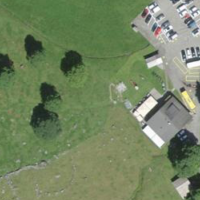
EUNIS habitat code: 24
Species observed at this site:
Parus major
Anthus spinoletta
Eryngium alpinum
Phoenicurus ochruros
Plantago media
Cinclus cinclus
Fringilla coelebs
Passer domesticus
Pyrrhocorax graculus
Sylvia atricapilla
Motacilla alba